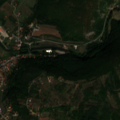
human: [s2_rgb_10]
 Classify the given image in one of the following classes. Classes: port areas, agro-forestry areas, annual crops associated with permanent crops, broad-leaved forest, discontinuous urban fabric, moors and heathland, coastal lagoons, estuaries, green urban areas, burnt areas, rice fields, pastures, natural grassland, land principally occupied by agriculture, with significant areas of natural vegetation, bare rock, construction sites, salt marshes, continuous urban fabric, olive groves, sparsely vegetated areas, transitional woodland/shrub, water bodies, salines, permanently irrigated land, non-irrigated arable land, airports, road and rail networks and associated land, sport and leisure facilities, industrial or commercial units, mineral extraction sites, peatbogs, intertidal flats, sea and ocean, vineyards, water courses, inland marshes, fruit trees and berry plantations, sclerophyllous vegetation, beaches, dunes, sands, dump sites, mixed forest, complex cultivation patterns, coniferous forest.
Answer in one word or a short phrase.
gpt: discontinuous urban fabric, complex cultivation patterns, land principally occupied by agriculture, with significant areas of natural vegetation, broad-leaved forest, transitional woodland/shrub